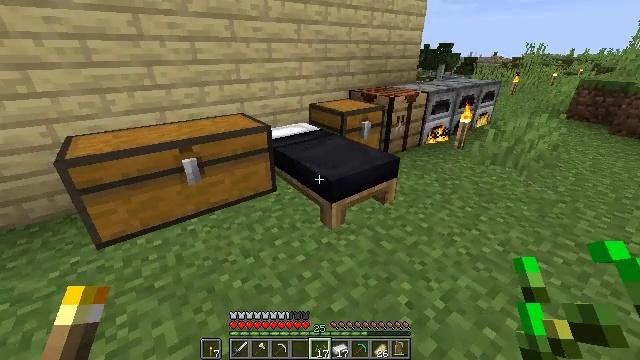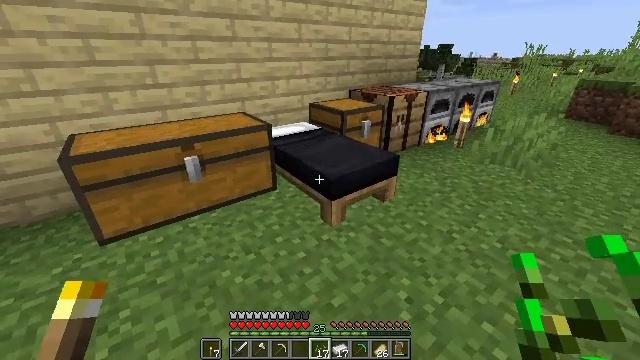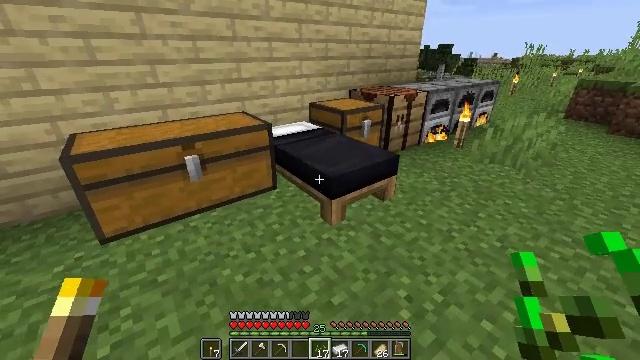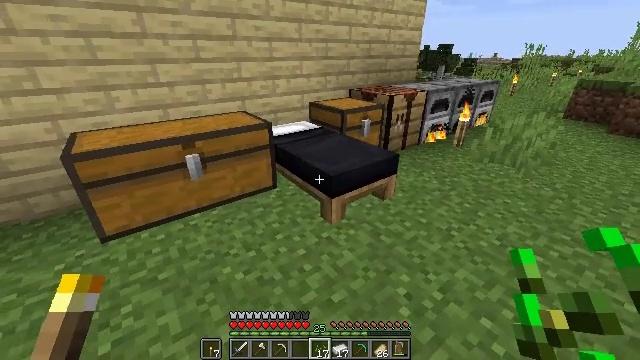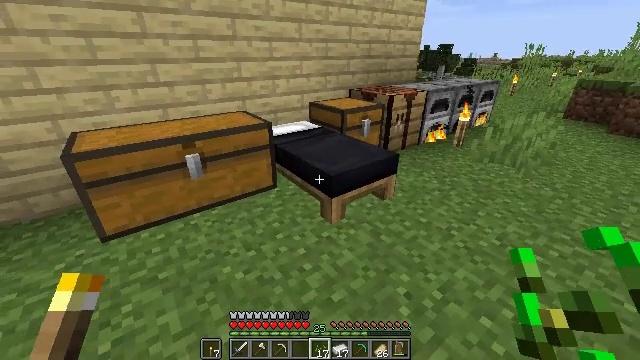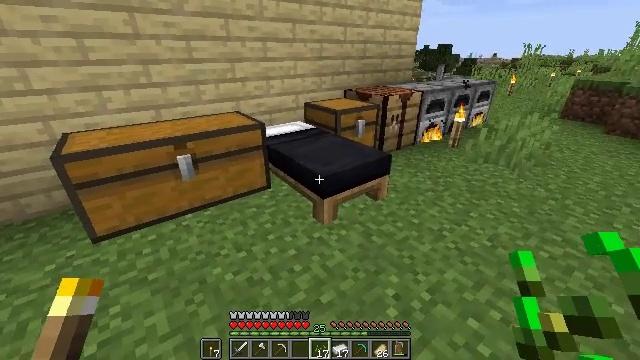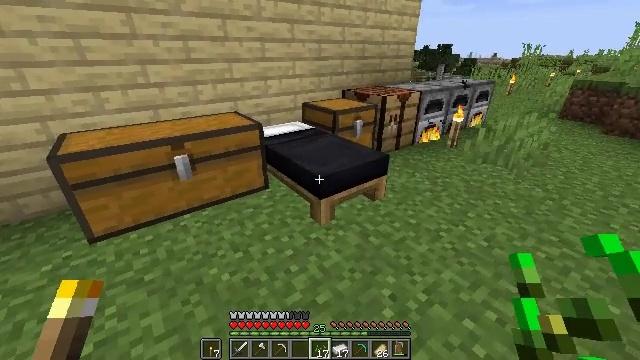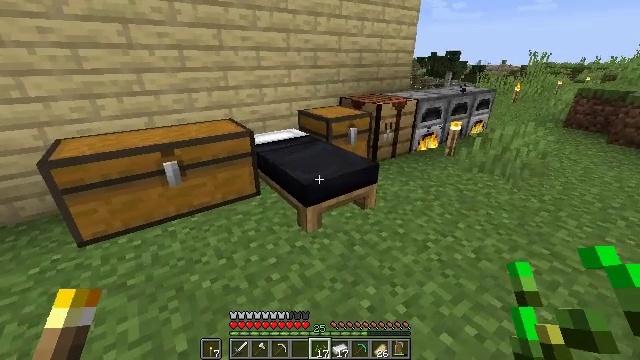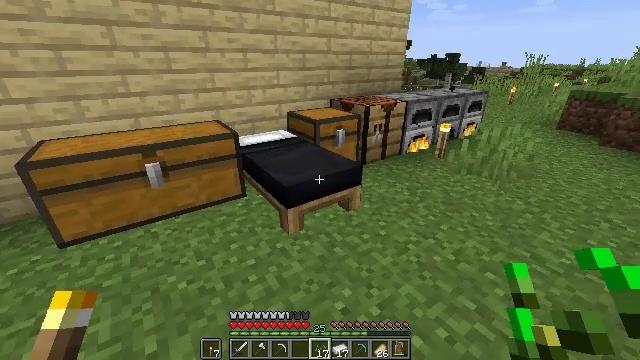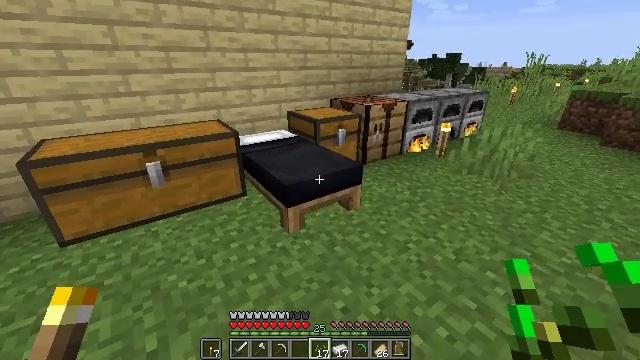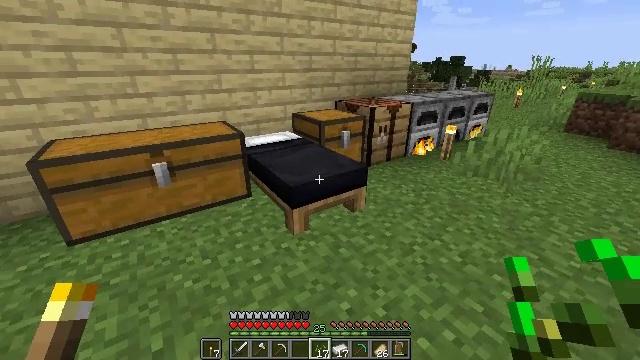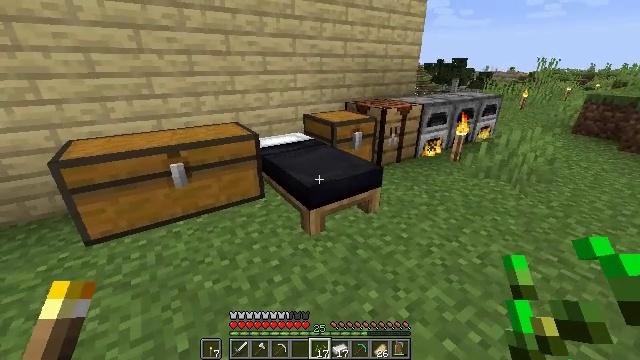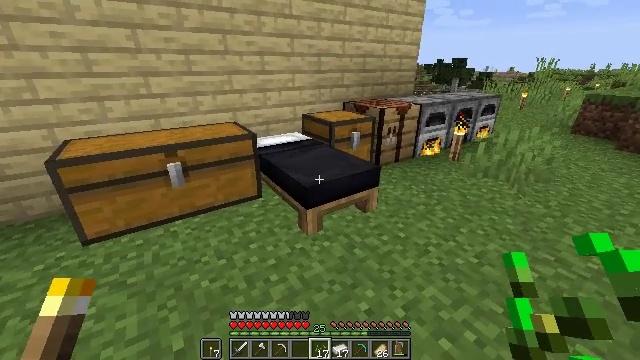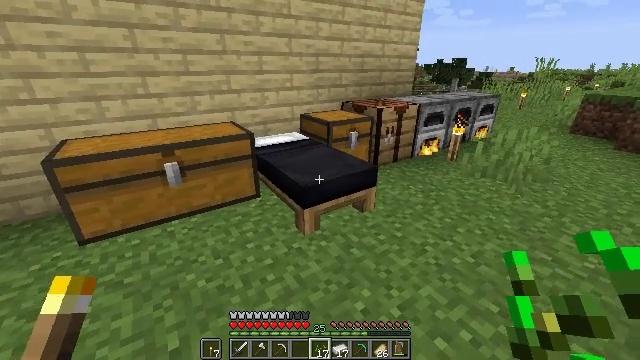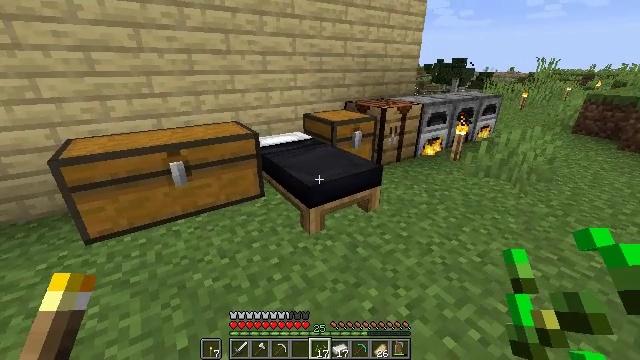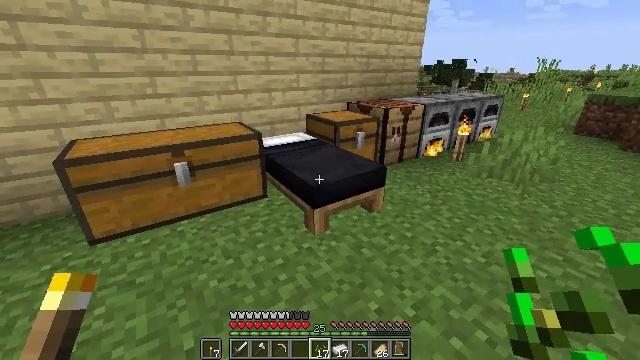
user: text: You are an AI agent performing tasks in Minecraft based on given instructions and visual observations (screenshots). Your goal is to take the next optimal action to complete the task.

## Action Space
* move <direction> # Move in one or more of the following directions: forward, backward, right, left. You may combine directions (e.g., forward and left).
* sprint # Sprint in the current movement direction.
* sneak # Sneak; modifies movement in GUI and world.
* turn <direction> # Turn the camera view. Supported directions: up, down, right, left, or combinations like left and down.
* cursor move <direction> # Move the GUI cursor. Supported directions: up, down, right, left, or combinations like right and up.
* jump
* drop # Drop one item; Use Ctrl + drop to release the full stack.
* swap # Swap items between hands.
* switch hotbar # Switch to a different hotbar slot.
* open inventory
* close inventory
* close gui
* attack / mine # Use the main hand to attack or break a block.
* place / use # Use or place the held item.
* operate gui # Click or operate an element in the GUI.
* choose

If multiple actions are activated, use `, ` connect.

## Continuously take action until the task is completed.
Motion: motion action
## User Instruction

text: Interact with the furnace to craft a gold ingot.
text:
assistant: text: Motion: no_op
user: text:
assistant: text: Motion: no_op
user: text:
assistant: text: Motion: no_op
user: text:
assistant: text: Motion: no_op
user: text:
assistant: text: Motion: move right
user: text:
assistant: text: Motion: move right
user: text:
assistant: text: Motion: move right, turn left and up
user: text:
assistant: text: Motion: move right
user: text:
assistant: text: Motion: move left
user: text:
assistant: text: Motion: move left
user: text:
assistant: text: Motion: move left
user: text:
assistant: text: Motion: move right
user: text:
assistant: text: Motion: move right
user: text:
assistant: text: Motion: move left
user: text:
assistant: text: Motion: move left
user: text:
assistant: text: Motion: move right
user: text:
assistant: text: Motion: move right
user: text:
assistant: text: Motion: move left
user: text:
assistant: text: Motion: move left
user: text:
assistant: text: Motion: move right
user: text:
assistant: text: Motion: move right
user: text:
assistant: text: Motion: move left
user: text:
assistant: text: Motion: move left
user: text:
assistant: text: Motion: move left
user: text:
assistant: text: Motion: move right
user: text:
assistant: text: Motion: move right
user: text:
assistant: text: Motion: move left
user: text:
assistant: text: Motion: move left
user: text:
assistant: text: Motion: move right
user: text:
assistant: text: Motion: move right